Interaction volume radius: 10 \u00c5
Interaction volume height: 25 \u00c5
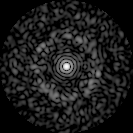
Disorder parameter: 0.8524